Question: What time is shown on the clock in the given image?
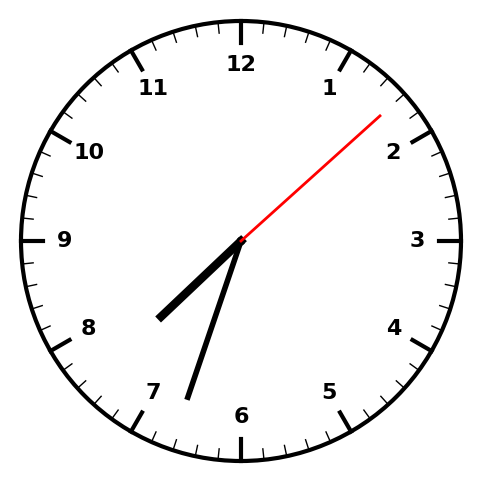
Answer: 07:33:08